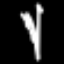
Label: palm tree